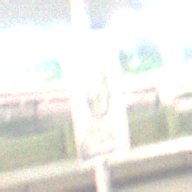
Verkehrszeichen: EndeFussgaengerzone
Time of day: Night
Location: Outdoor (Urban)
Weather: PartlyCloudy
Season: NotSpecified
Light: Artificial